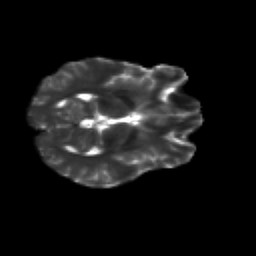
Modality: T2w
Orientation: axial
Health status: healthy
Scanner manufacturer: siemens
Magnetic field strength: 3 T
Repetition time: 12 s
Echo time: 0.092 s